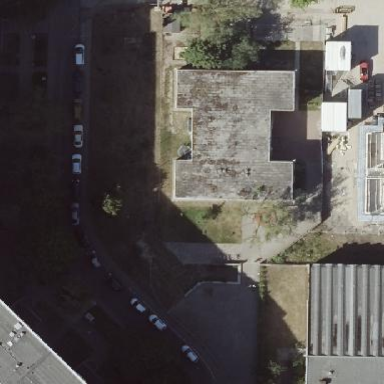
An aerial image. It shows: Flat-roofed school building.